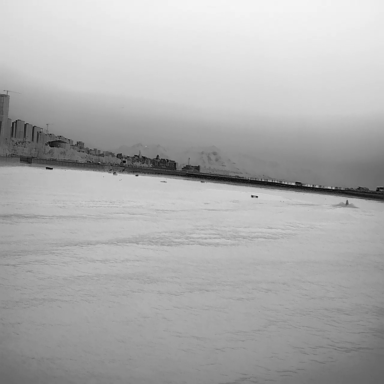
There is a canoe in the infrared image.